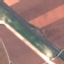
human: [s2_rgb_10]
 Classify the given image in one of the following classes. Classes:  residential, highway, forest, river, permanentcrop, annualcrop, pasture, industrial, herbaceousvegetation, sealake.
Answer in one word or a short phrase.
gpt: Highway